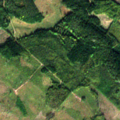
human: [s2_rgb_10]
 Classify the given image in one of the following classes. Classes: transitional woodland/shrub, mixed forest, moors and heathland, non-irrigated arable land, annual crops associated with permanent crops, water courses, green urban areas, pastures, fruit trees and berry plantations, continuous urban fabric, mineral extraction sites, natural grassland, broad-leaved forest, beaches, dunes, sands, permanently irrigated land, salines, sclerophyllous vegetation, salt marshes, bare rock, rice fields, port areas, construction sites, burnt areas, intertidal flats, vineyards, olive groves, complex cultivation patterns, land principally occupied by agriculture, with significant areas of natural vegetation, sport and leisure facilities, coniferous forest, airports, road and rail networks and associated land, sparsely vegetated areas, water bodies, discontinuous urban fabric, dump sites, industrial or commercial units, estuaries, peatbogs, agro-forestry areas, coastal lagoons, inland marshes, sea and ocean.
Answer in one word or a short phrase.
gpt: coniferous forest, mixed forest, transitional woodland/shrub